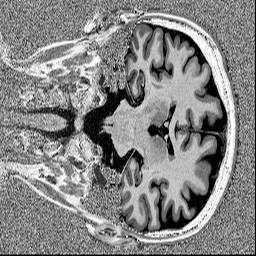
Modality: MP2RAGE
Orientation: coronal
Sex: female